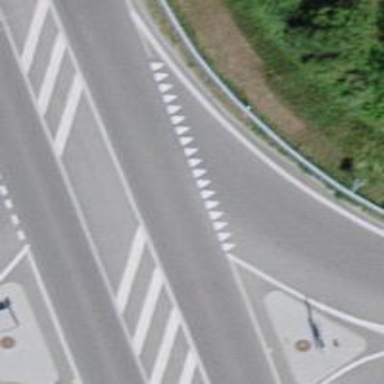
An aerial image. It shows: Road with "give way" sign.